Question: I'm trying to search for all entries in one table where they have a column that matches entries in another column that precede a '-'
Example Output:

This is the query I tried, it returned the error of "Error in query (1242): Subquery returns more than 1 row"
'''
SELECT * FROM table1
WHERE
table1.Column1 = (
SELECT
SUBSTRING_INDEX(table2.Column1,'-',1)
FROM
table2
WHERE
table2.column1 LIKE '%\-%'
);
'''
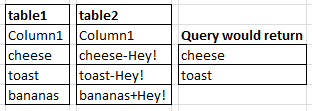
Answer: You can use 'IN' in your 'WHERE' clause :
'''
SELECT * FROM table1
WHERE
table1.Column1 IN (
SELECT
SUBSTRING_INDEX(table2.Column1,'-',1)
FROM
table2
WHERE
table2.column1 LIKE '%\-%'
);
'''